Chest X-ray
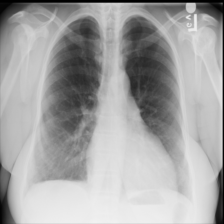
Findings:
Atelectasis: negative
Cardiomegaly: negative
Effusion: negative
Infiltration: positive
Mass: negative
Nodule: negative
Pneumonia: negative
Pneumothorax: negative
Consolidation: negative
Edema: negative
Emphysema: negative
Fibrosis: negative
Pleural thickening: negative
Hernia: negative